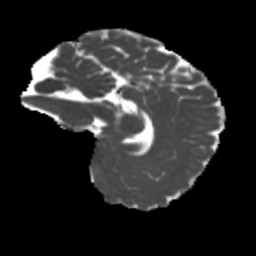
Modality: MD
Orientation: sagittal
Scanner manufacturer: siemens
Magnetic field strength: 3 T
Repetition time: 4 s
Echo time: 0.0594 s